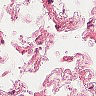
Metastatic tissue present: no